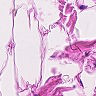
Metastatic tissue present: no